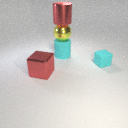
large cyan rubber cylinder below large red metal cylinder